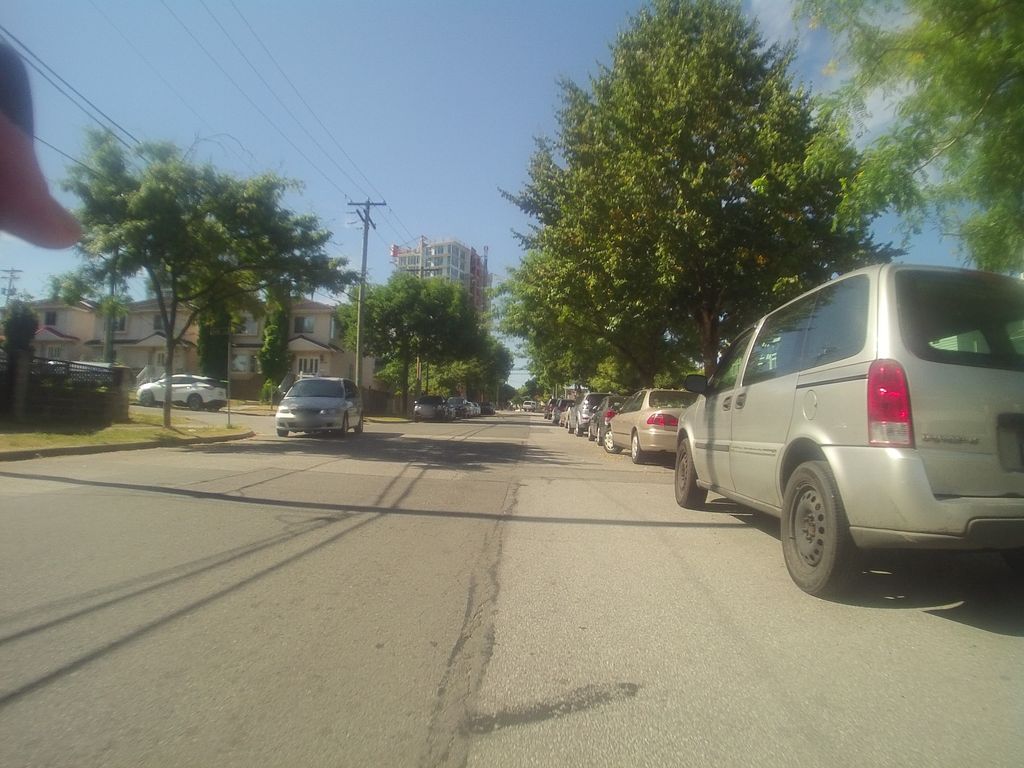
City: vancouver